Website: walmart
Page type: payment
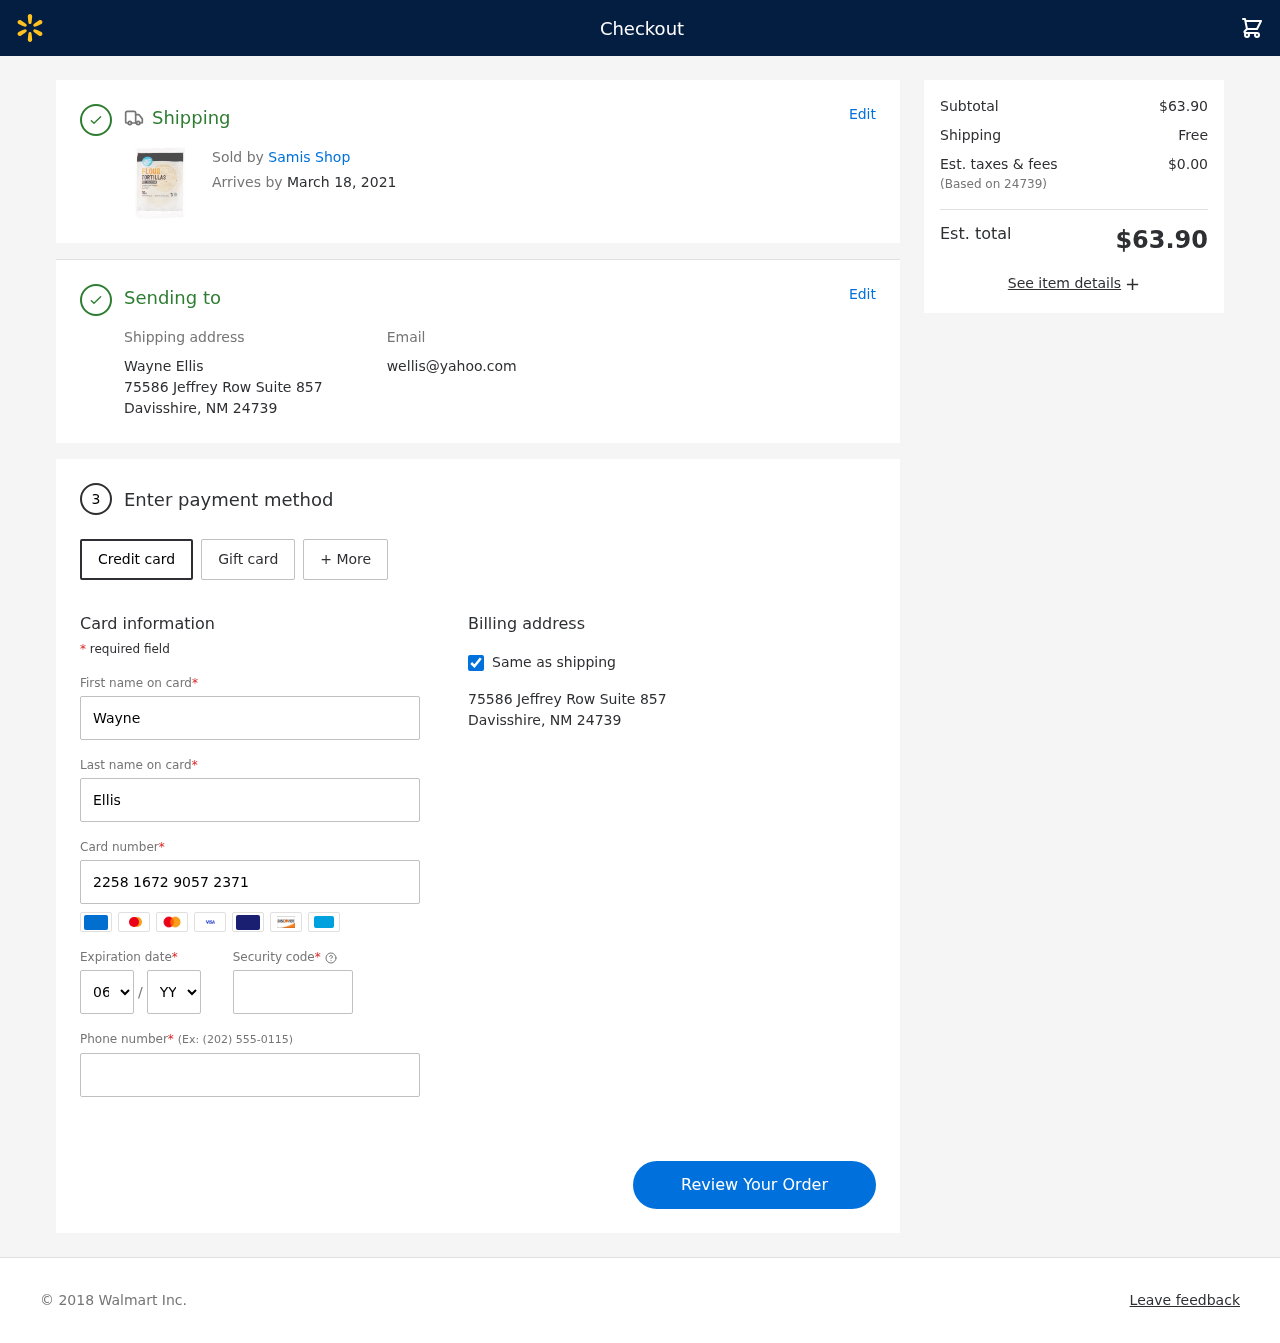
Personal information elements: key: PII_CARD_CVV
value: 852
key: PII_CARD_EXPIRY_MONTH
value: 06
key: PII_CARD_EXPIRY_YEAR
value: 29
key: PII_CARD_NUMBER
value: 2258 1672 9057 2371
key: PII_CITY_STATE_ZIP
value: Davisshire, NM 24739
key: PII_EMAIL
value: wellis@yahoo.com
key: PII_FIRSTNAME
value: Wayne
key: PII_FULLNAME
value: Wayne Ellis
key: PII_LASTNAME
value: Ellis
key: PII_PHONE
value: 9073081897
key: PII_POSTCODE
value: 24739
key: PII_STREET
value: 75586 Jeffrey Row Suite 857
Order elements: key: ORDER_DELIVERY_DATE
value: March 18, 2021
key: ORDER_SUBTOTAL
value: $63.90
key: ORDER_SHIPPING_COST
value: Free
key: ORDER_TAX
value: $0.00
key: ORDER_TOTAL
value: $63.90